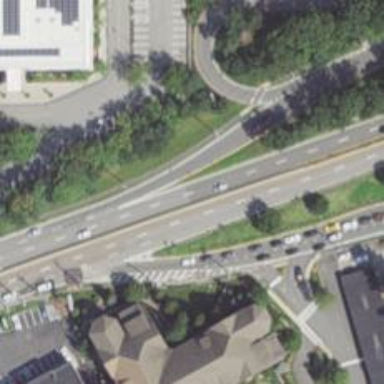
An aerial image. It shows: Asphalt trunk highway.